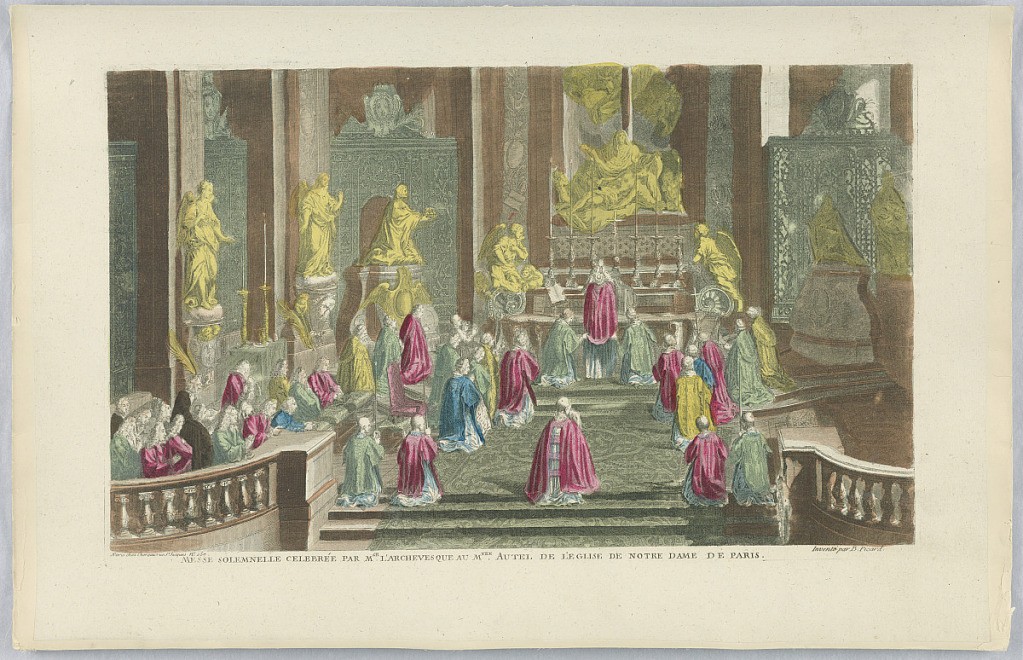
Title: Peep-Show Print
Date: mid-18th century
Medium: Engraving and brush and wash on paper
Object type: Print
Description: Peep-show print